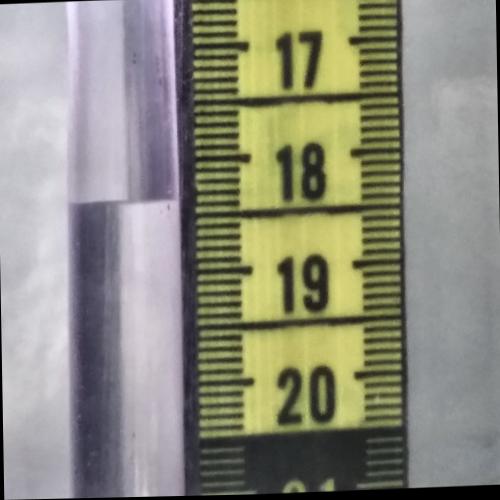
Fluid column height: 18.4 cm